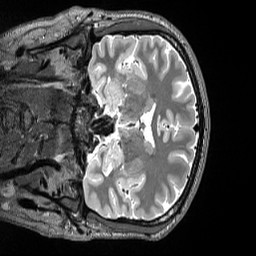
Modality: T2w
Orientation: coronal